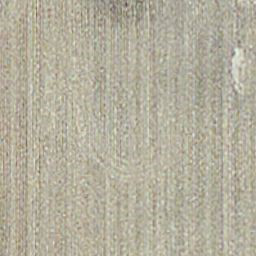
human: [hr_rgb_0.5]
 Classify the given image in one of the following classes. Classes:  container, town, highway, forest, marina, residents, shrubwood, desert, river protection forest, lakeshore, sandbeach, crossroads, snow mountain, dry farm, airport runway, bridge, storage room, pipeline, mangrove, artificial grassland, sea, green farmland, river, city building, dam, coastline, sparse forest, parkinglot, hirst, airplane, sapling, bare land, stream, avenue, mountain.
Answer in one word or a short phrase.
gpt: dry farm